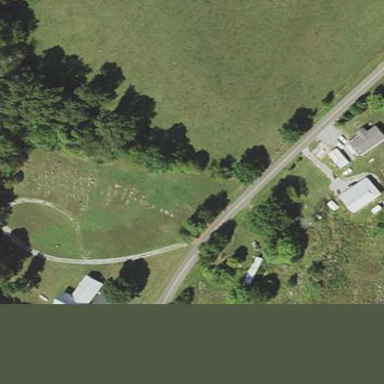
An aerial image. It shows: Cemetery.